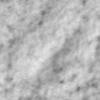
Label: no_change